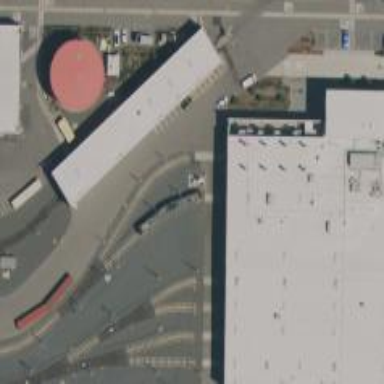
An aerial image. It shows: Light rail service yard with electrified contact lines.